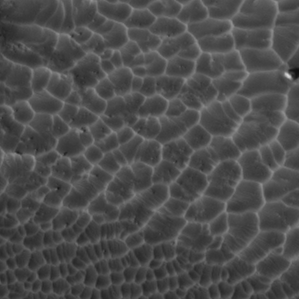
Label: non_frost